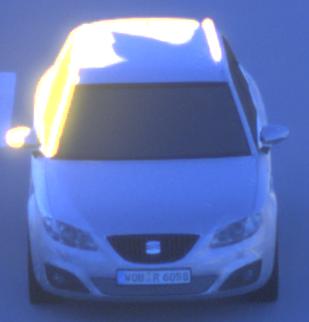
Make: SEAT
Model: Exeo ST 1.6
Detailed model: Exeo (3R) ST
Model produced from: 2010/05
Model produced until: 2010/08
Doors: 5
Color: white
Road condition: dry road
Daytime: sunrise or sunset
Contrast: high contrast